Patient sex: M
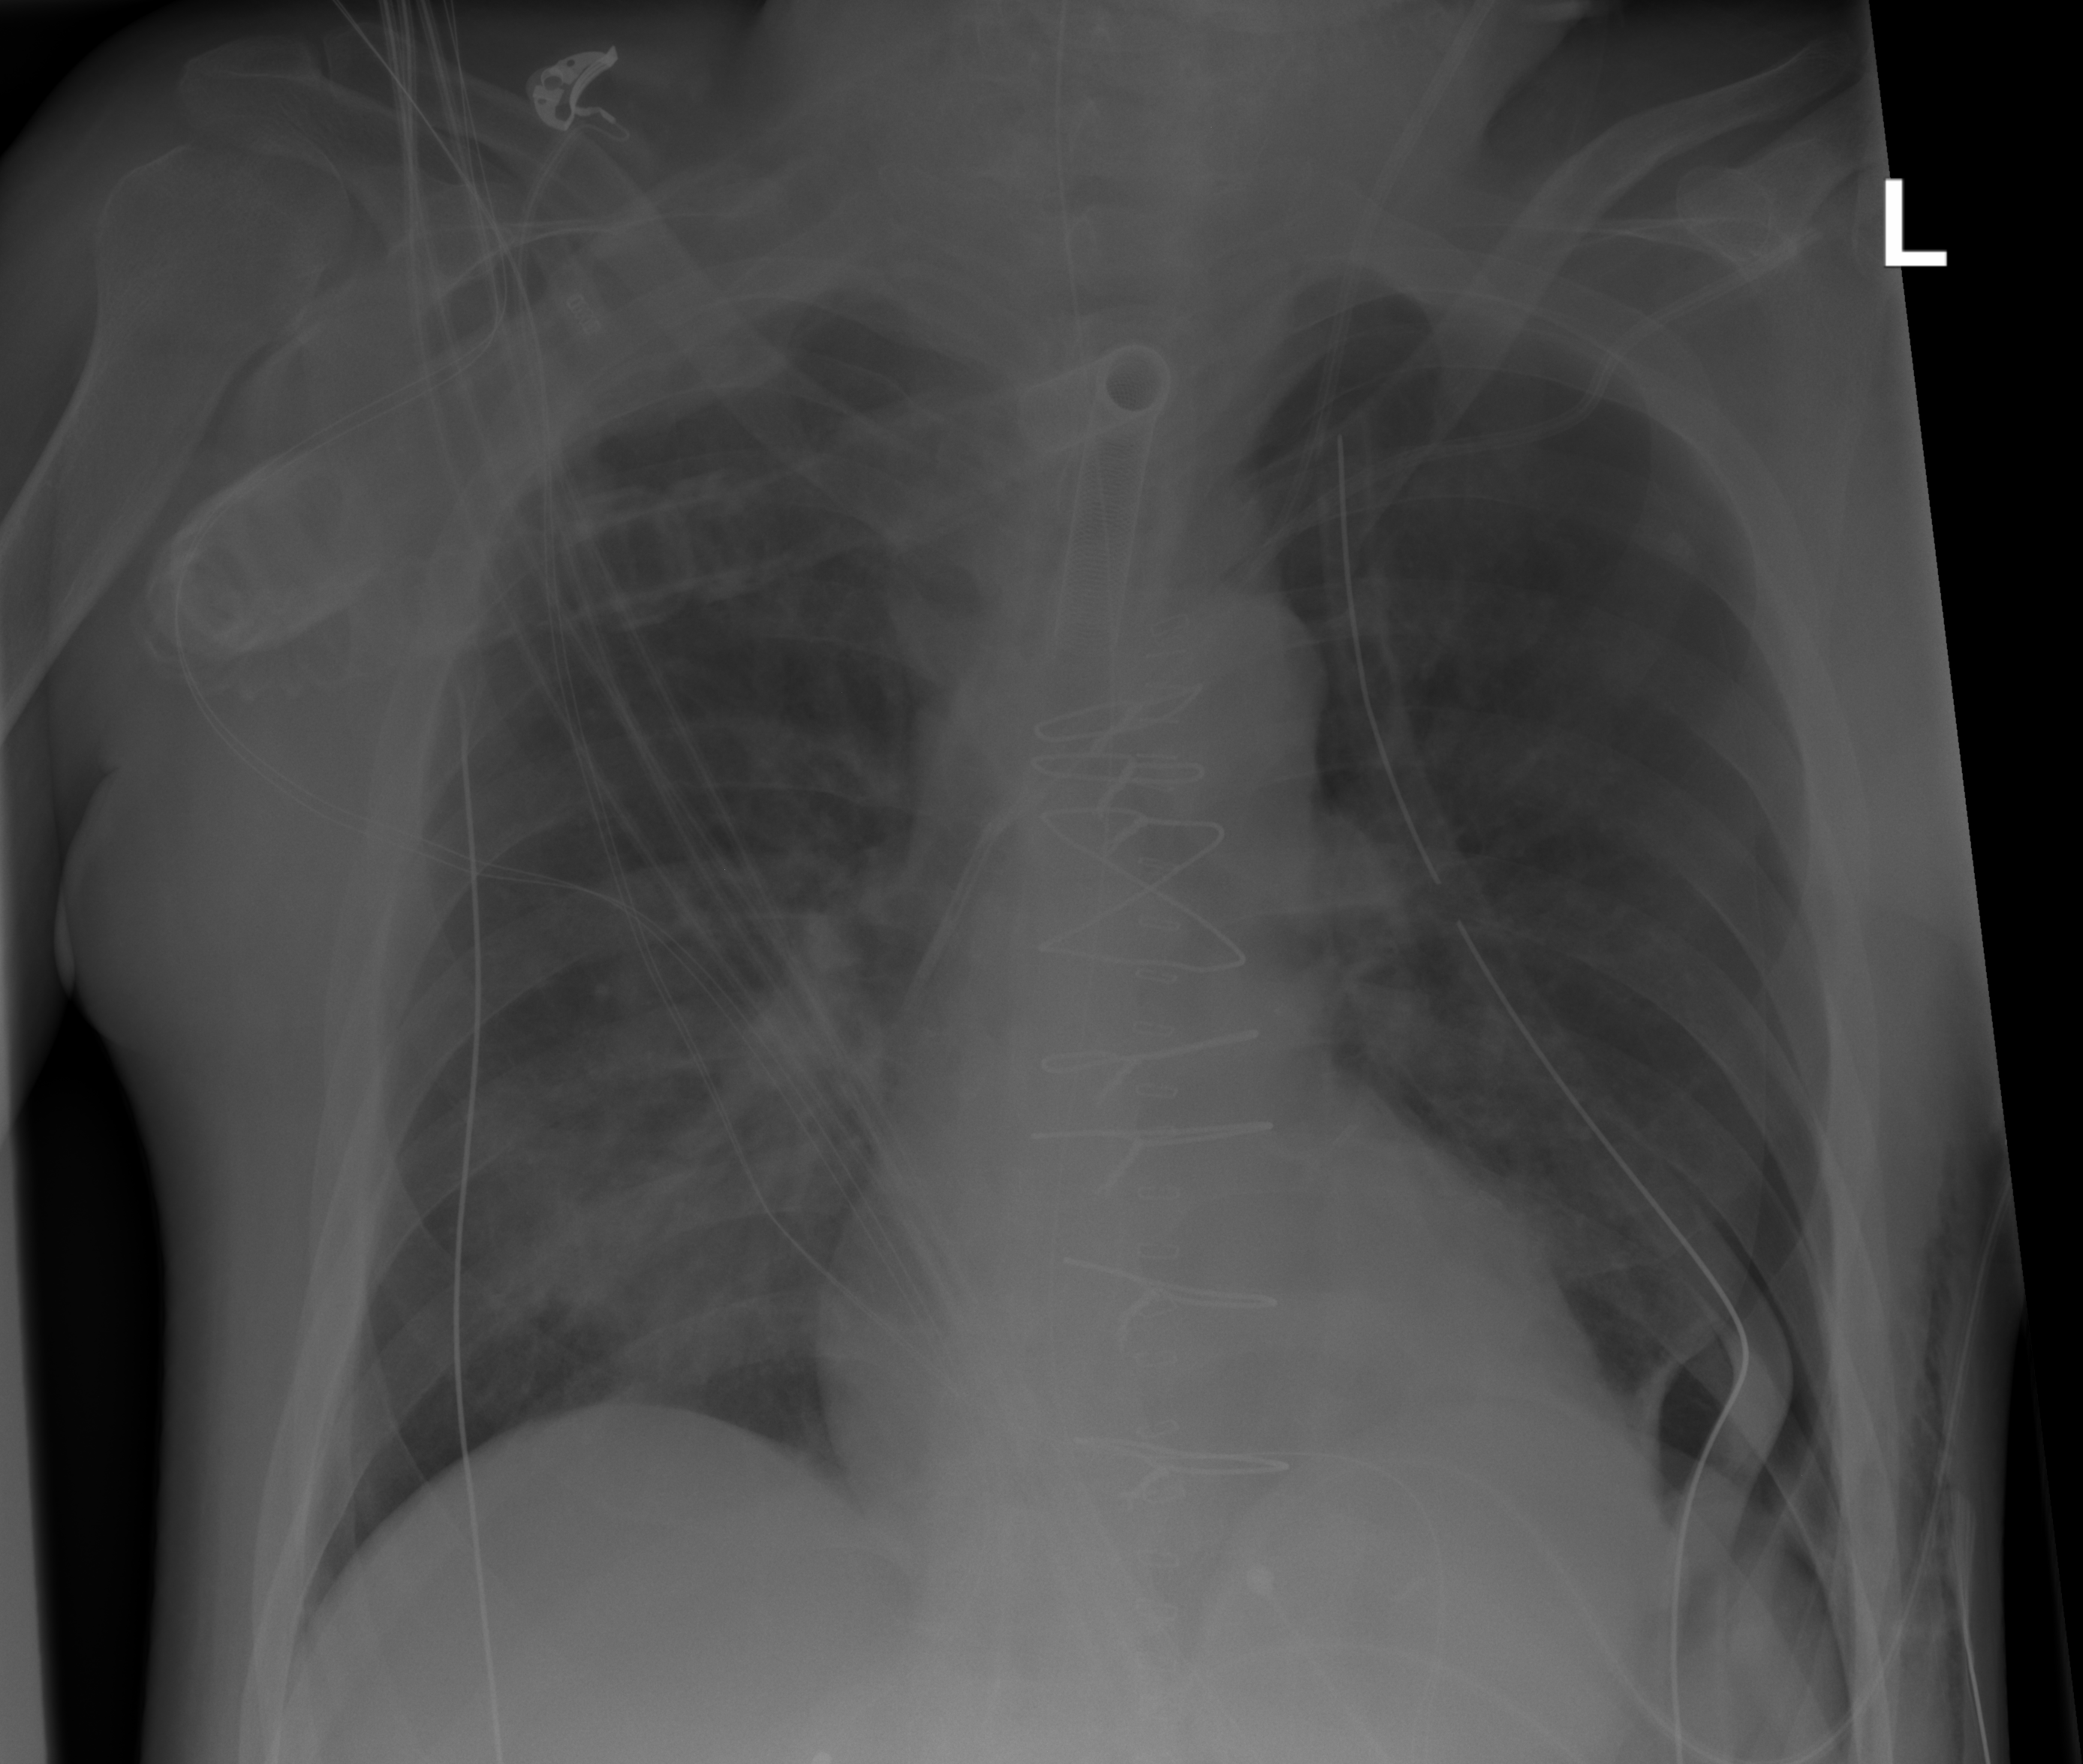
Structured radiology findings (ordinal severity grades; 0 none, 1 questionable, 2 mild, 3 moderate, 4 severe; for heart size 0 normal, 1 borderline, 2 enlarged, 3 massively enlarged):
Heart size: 0
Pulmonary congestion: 0
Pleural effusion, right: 0
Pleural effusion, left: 0
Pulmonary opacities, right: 2
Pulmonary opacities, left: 0
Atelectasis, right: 0
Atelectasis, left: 2